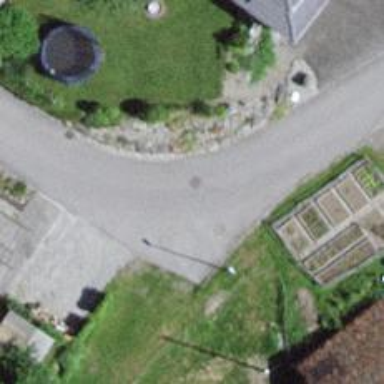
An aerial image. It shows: Residential road with asphalt surface.